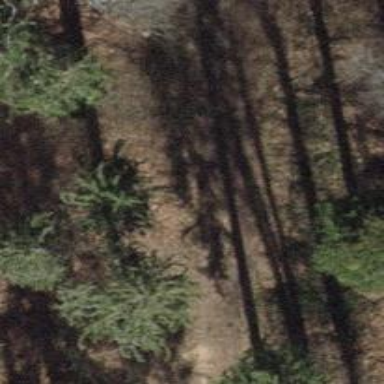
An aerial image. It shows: Track with grade3 tracktype.